如图, 在梯形 \(ABCD\) 中, \(AD \parallel BC\), \(AC\)、\(BD\) 交于点 \(O\), \(AD:BC = 1:2\), \(\overrightarrow{BA} = \vec{a}\), \(\overrightarrow{BC} = \vec{b}\).

(1) 填空: \(\overrightarrow{AO} = \underline{\quad\quad}\), \(\overrightarrow{OD} = \underline{\quad\quad}\) (结果用 \(\vec{a}\), \(\vec{b}\) 表示);

(2) 画出 \(\overrightarrow{CA}\) 在 \(\vec{a}\), \(\vec{b}\) 方向上的分向量. (不要求写作法, 但要指出所作图中表示结论的向量)
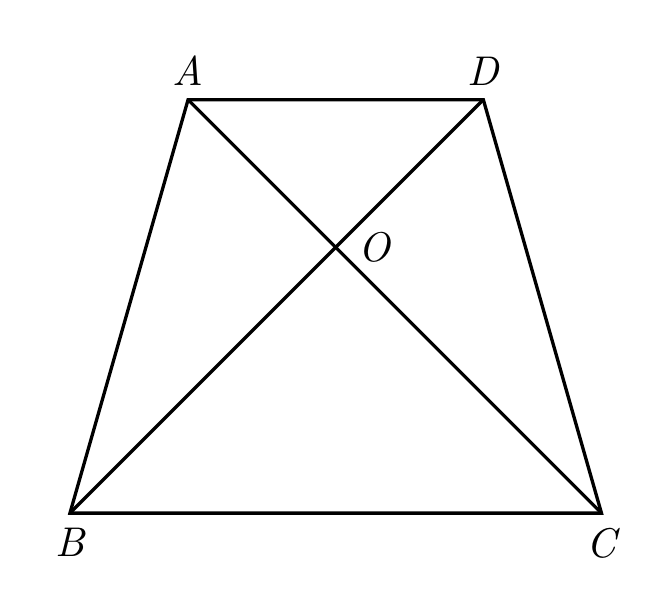
【解答】

\noindent \textbf{【答案】} (1) $\frac{1}{3}\vec{b} - \frac{1}{3}\vec{a}$， $\frac{1}{3}\vec{a} + \frac{1}{6}\vec{b}$

\noindent (2) 见解析

\vspace{1em}

\noindent \textbf{【知识点】} 平行四边形性质的其他应用、向量的线性运算、相似三角形的判定与性质综合

\noindent \textbf{【分析】} 本题考查作图-复杂作图，平面向量，相似三角形的判定和性质，梯形等知识，解题的关键是掌握三角形法则解决问题。

\noindent (1) 利用三角形法则求出 $\overrightarrow{AC}$，$\overrightarrow{BD}$，再利用相似三角形的性质求出 $\overrightarrow{AO}$，$\overrightarrow{OD}$；

\noindent (2) 利用平行四边形法则画出图形。

\vspace{1em}

\noindent \textbf{【详解】} (1) 解：$\because AD \parallel BC$，$AD:BC = 1:2$，

\noindent $\therefore \overrightarrow{AD} = \frac{1}{2}\vec{b}$

\noindent $\because \overrightarrow{AC} = \overrightarrow{AB} + \overrightarrow{BC}$，$\overrightarrow{BA} = \vec{a}$，$\overrightarrow{BC} = \vec{b}$，

\noindent $\therefore \overrightarrow{AC} = \vec{b} - \vec{a}$， $\overrightarrow{BD} = \overrightarrow{BA} + \overrightarrow{AD} = \vec{a} + \frac{1}{2}\vec{b}$

\noindent $\because AD \parallel BC$，

\noindent $\therefore \triangle AOD \sim \triangle COB$，

\noindent $\therefore \frac{AO}{OC} = \frac{OD}{OB} = \frac{AD}{BC} = \frac{1}{2}$，

\noindent $\therefore \overrightarrow{AO} = \frac{1}{3}\overrightarrow{AC} = \frac{1}{3}\vec{b} - \frac{1}{3}\vec{a}$， $\overrightarrow{OD} = \frac{1}{3}\overrightarrow{BD} = \frac{1}{3}\vec{a} + \frac{1}{6}\vec{b}$，

\noindent 故答案为：$\frac{1}{3}\vec{b} - \frac{1}{3}\vec{a}$，$\frac{1}{3}\vec{a} + \frac{1}{6}\vec{b}$；

\noindent (2) 如图，过点 $C$ 作 $CG \parallel AB$ 交 $AD$ 的延长线于点 $G$，$\overrightarrow{CB}$，$\overrightarrow{CG}$ 即为所求。